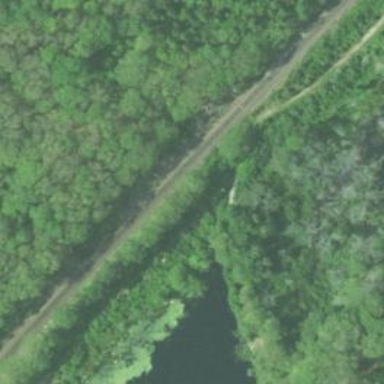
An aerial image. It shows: Abandoned railway track.